Question: So I've been tinkering with some code, which I kinda regret, originally the problem was the Microsoft.Phone.Controls was in the wrong path directory which I've removed and re-added to the references successfully.
I'm getting a new error, and it seems just to be the listpicker element which it doesn't like.

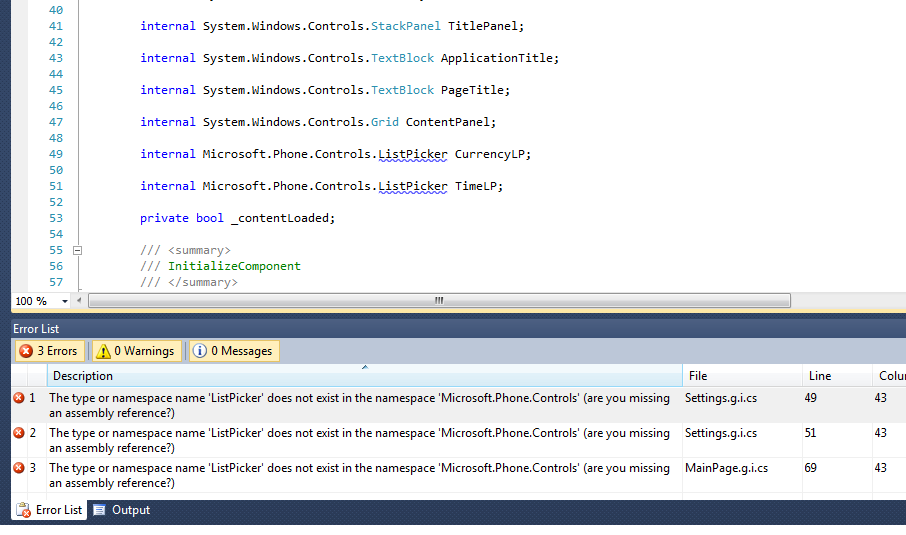
Answer: I posted this in an update on your previous question, but I'll move it here. :)
The 'ListPicker' is a control in the Silverlight Toolkit for Windows Phone, which is an add in set of controls published by Microsoft.
When you add a control to the page, you need to add a reference to the .dll to the XAML page and map it to a prefix that will tell Visual Studio where to find the control:
'''
<phone:PhoneApplicationPage x:Class="MyApp.MainPage"
xmlns="http://schemas.microsoft.com/winfx/2006/xaml/presentation"
xmlns:x="http://schemas.microsoft.com/winfx/2006/xaml"
xmlns:phone="clr-namespace:Microsoft.Phone.Controls;assembly=Microsoft.Phone"
xmlns:shell="clr-namespace:Microsoft.Phone.Shell;assembly=Microsoft.Phone"
xmlns:controls="clr-namespace:Microsoft.Phone.Controls;assembly=Microsoft.Phone.Controls"
xmlns:toolkit="clr-namespace:Microsoft.Phone.Controls;assembly=Microsoft.Phone.Controls.Toolkit">
'''
Note the 'toolkit' prefix.
Now you can add a control like this:
'''
<toolkit:ListPicker></toolkit:ListPicker>
'''
If those items are set up correctly, you might also need to check if the .dll was "blocked" when you downloaded it. Browse to the .dll in Explorer, then right click and look at the bottom for a button called Unblock. If it's there, click it.
The references in the XAML can be tricky to set up. There's a sample app available for the toolkit that can be helpful.